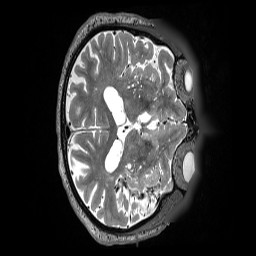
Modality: T2w
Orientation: axial
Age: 82
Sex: male